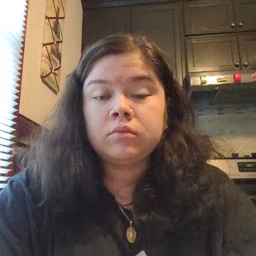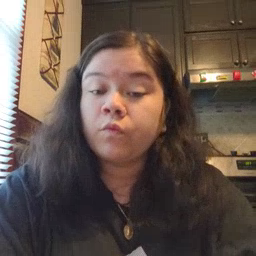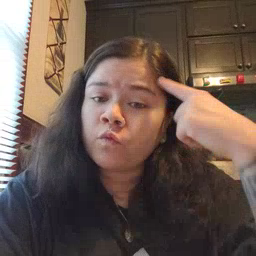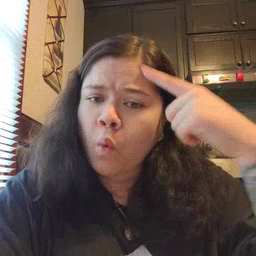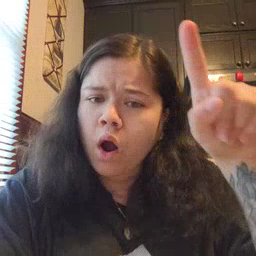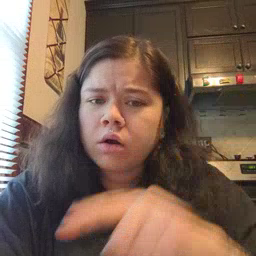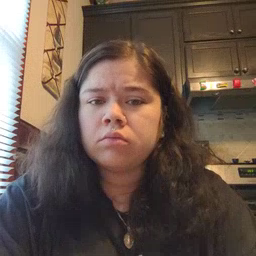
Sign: for